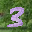
Label: 3